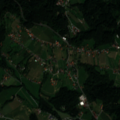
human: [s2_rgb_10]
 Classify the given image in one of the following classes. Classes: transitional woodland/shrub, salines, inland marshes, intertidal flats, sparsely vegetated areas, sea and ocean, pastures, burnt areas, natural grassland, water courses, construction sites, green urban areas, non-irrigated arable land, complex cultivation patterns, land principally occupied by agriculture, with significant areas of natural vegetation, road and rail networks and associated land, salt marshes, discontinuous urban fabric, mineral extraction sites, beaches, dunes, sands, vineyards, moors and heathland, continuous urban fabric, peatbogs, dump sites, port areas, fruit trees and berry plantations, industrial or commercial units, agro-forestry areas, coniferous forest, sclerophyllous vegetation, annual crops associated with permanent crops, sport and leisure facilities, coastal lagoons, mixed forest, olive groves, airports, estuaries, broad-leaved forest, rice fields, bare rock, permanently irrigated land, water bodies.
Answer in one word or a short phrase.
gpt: discontinuous urban fabric, pastures, complex cultivation patterns, mixed forest